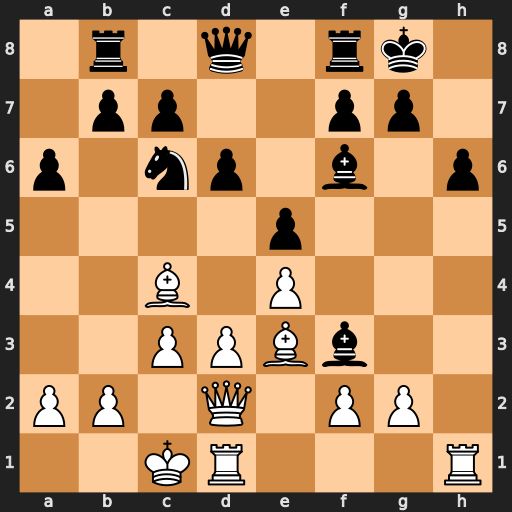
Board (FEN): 1r1q1rk1/1pp2pp1/p1np1b1p/4p3/2B1P3/2PPBb2/PP1Q1PP1/2KR3R
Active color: w
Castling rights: -
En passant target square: -
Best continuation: gxf3